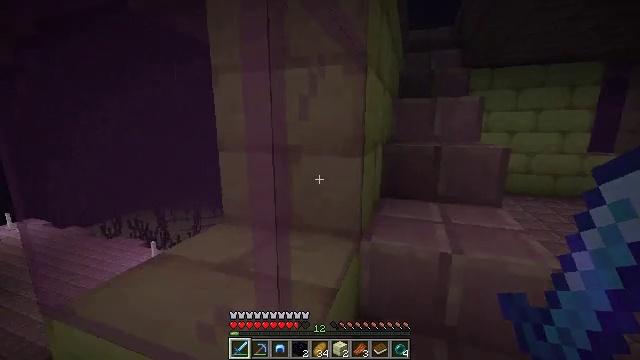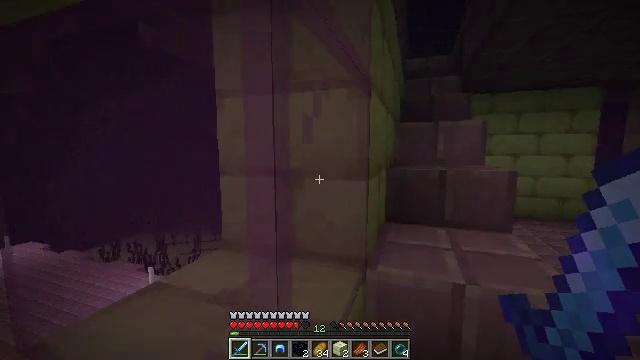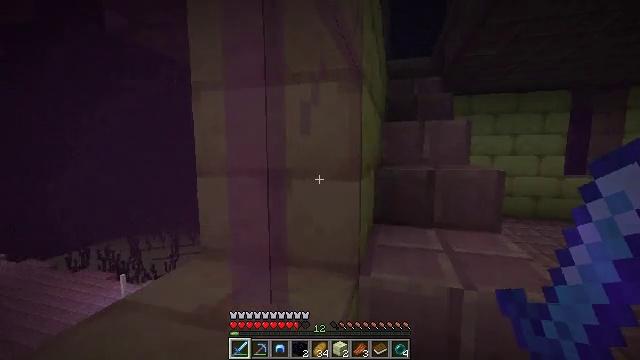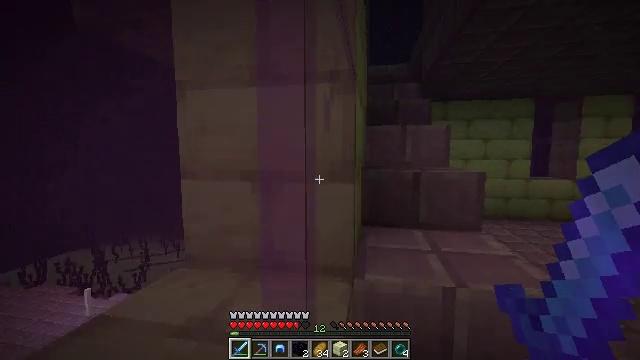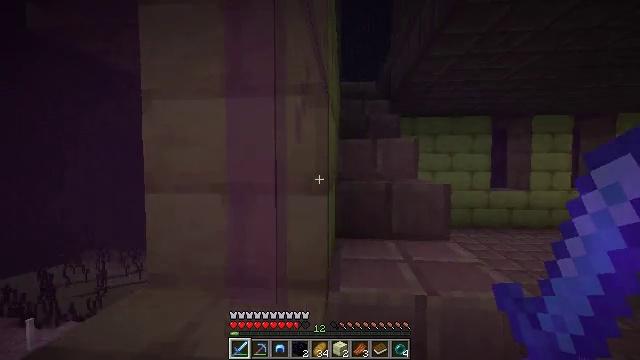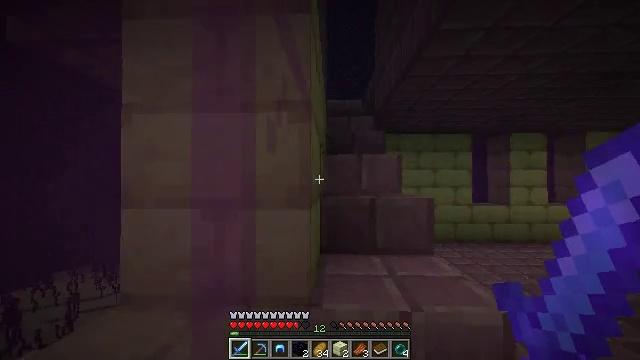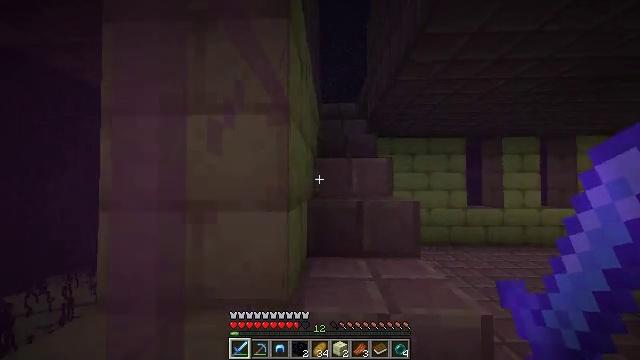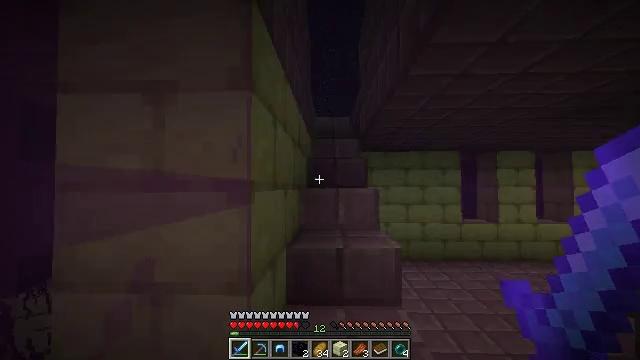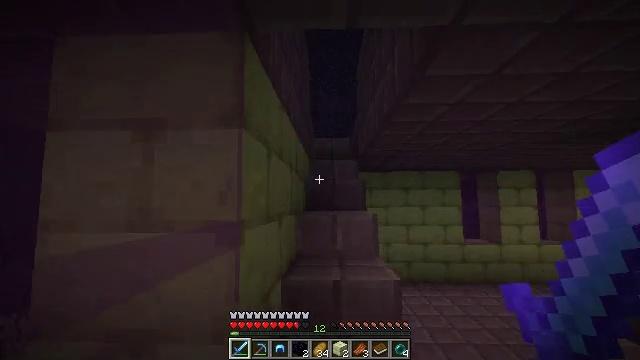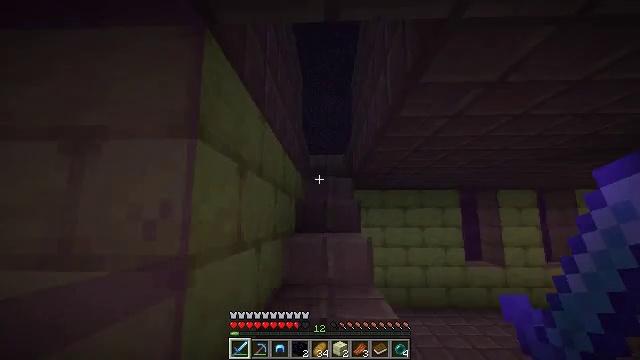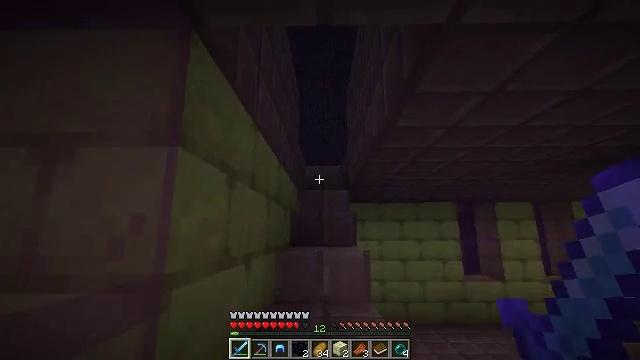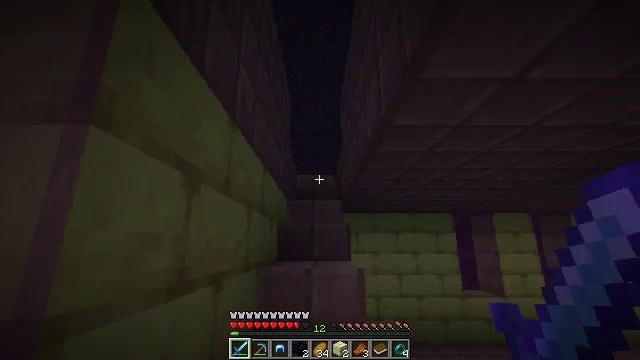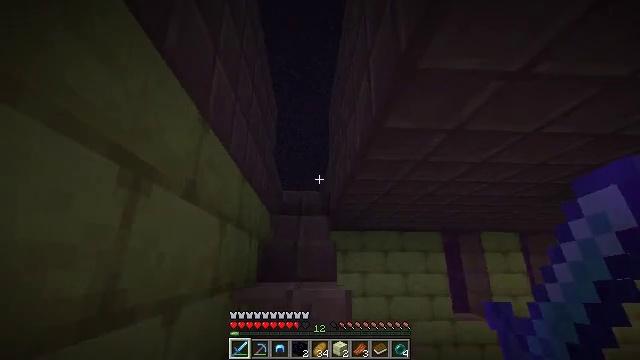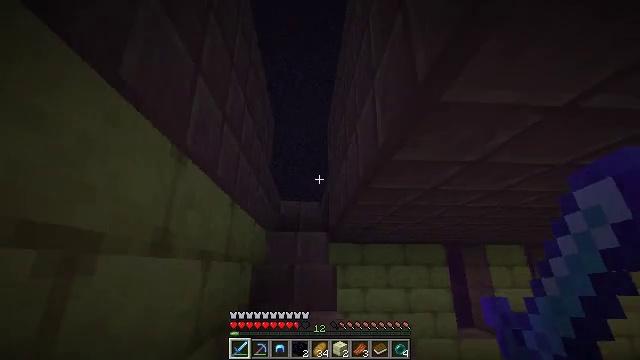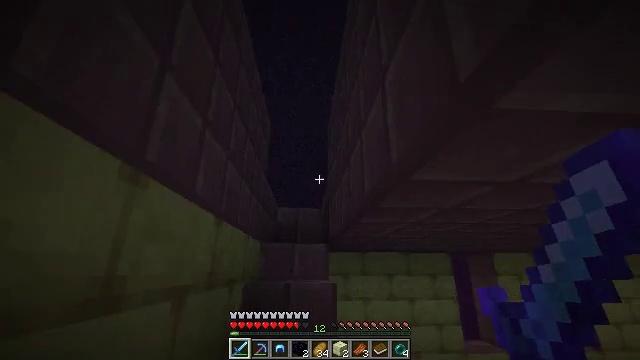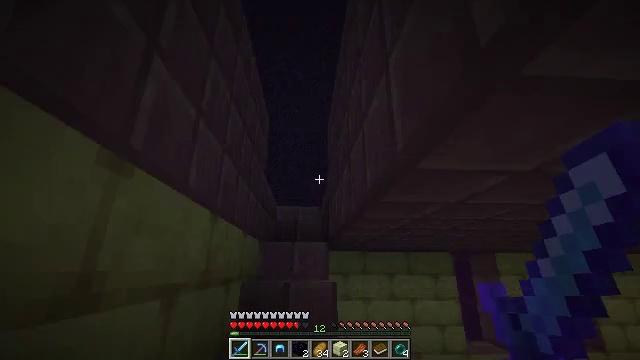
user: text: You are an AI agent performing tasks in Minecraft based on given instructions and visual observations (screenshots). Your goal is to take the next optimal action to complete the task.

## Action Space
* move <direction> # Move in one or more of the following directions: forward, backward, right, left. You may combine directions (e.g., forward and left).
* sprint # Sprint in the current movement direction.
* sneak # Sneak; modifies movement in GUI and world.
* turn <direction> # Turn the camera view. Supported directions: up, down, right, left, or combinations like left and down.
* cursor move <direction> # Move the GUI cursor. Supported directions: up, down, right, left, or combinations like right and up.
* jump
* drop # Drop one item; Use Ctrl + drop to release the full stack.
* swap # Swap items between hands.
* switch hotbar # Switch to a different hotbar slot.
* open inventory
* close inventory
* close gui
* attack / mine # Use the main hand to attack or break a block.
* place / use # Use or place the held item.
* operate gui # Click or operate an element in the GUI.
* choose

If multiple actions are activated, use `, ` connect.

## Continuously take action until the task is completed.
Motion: motion action
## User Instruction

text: Dig out the purpur pillar blocks.
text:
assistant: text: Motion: move forward, turn up
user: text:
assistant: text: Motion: move forward, turn right
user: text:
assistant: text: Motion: move forward, turn right
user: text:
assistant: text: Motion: move forward and move right, turn right and up
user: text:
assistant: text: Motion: move forward and move right, turn right and up
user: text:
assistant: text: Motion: move forward and move right
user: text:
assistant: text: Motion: move forward and move right
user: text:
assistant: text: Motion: move forward, turn up
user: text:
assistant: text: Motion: move forward, turn up
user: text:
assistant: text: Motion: move forward, turn up
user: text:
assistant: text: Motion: move forward, turn right and up
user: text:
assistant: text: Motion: move forward, turn right and up
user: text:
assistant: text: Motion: move forward
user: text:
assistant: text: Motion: move forward
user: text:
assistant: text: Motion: move forward
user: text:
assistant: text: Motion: move forward
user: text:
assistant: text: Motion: move forward
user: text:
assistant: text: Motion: move forward, sprint, turn left and down
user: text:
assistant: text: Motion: move forward, sprint, turn left and down
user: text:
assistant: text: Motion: move forward, sprint
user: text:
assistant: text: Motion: move forward, sprint
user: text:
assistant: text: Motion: move forward, sprint
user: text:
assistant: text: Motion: move forward and move left, sprint, turn right
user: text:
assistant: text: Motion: move forward and move left, sprint, turn right and down
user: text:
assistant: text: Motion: move forward and move left, sprint, turn right and down
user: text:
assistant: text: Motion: move forward and move left, sprint, turn right and down
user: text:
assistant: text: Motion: move forward and move left, sprint, turn right and down
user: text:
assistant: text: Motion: move forward and move left, sprint
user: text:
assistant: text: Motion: move forward and move left, sprint
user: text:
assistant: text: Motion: move forward and move left, sprint